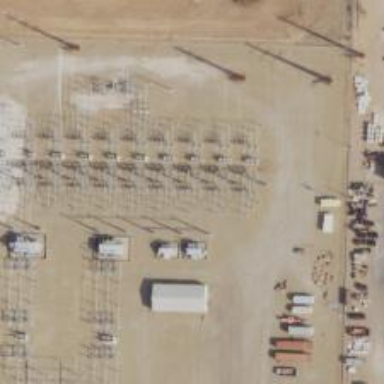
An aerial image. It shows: Switch for power supply.